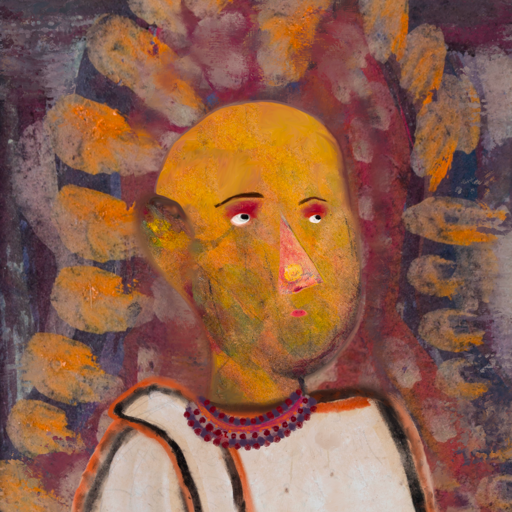
Background: Doll, Head And Neck Side: Gypsy_Mother, Face Side: Irani, Bust: Roy_Bahadur, Hair Side: Blank, Head Accessory: Blank, Second Necklace: Blank, Necklace: Roy_Bahadur, Baby: Blank